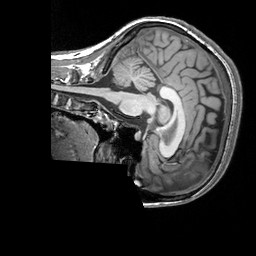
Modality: T1w
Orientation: sagittal
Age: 28
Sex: female
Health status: healthy
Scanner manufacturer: siemens
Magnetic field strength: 3 T
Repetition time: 2.3 s
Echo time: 0.00303 s